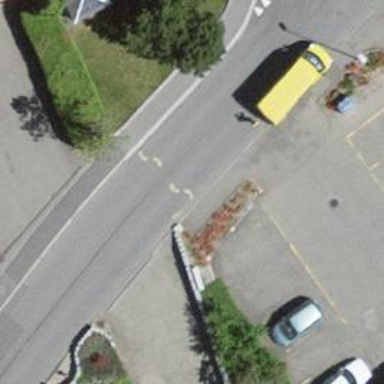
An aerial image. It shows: Uncontrolled zebra crossing on the road.